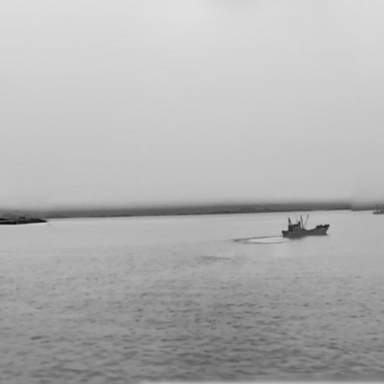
There is a bulk_carrier in the infrared image.